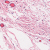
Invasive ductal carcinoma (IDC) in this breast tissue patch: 0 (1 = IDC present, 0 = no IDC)